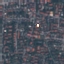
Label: Residential